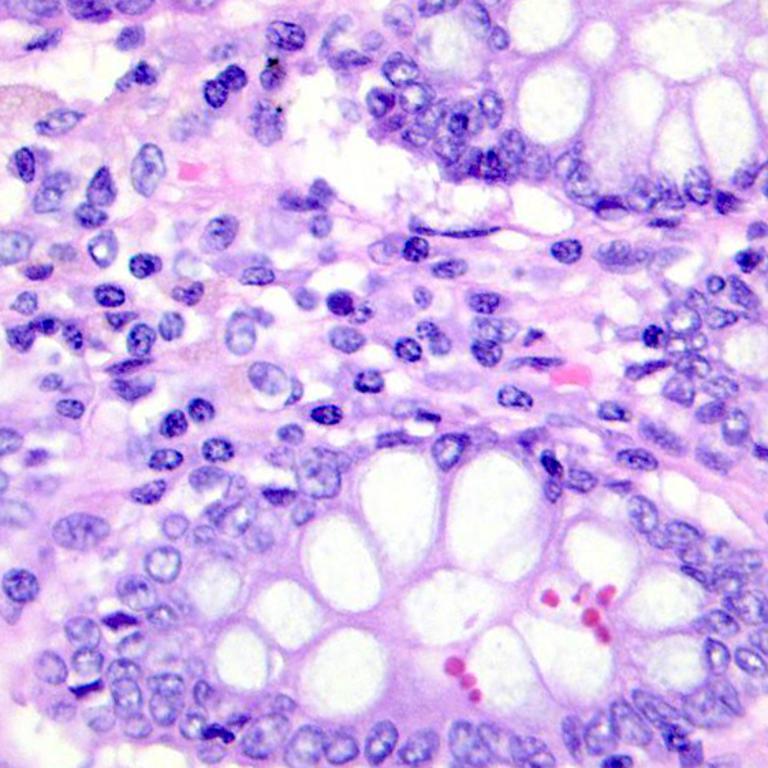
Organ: colon
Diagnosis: benign